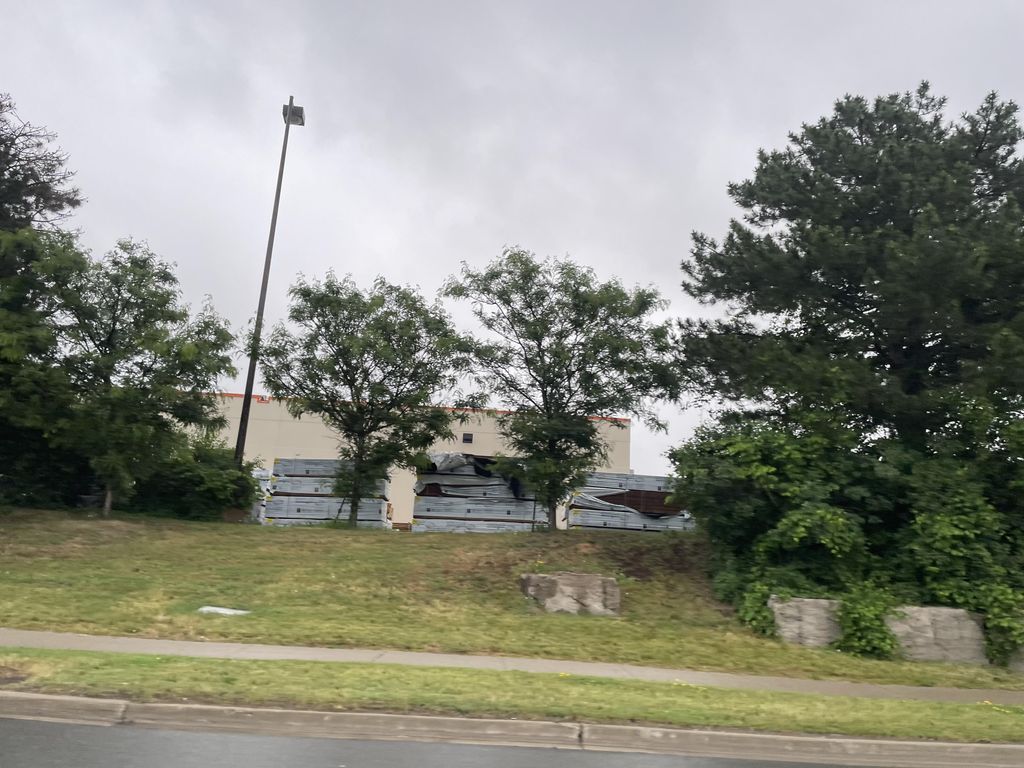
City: kitchener-waterloo